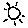
Label: sun